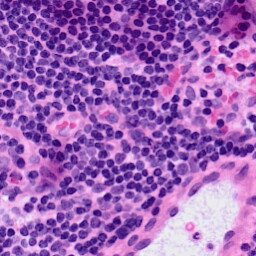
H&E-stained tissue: LymphNode